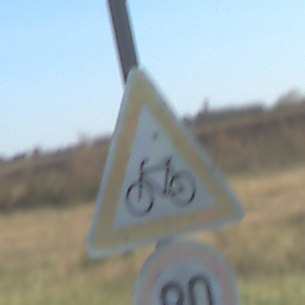
Verkehrszeichen: RadverkehrRechts
Zusatzzeichen unten: Geschwindigkeit80
Umgebung: Outdoor, Nature
Tageszeit: MorningAfternoon
Wetter: Clear
Licht: Natural
Jahreszeit: Autumn
Kontrast: HighContrast